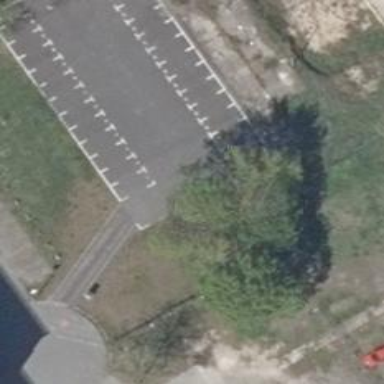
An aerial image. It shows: Parking aisle designated as service road.